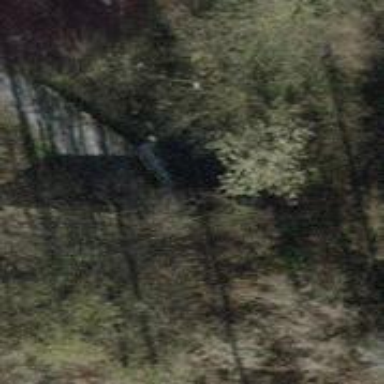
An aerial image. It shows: Concrete path with tunnel.